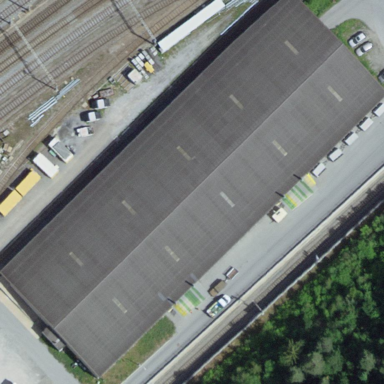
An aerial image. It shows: Transportation building.